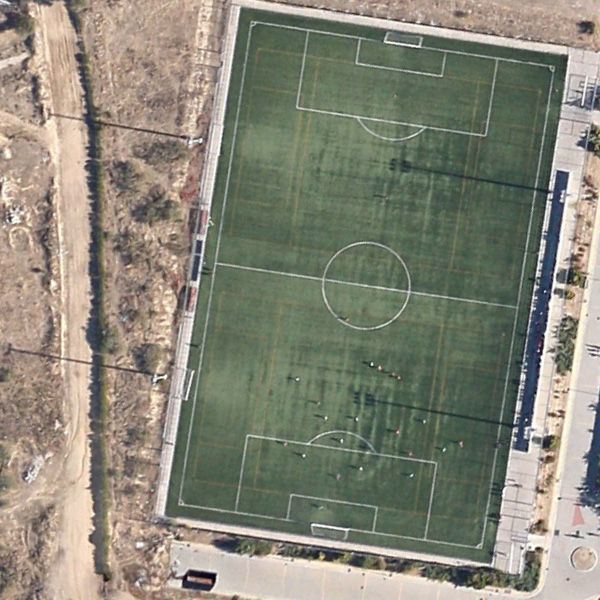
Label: Playground